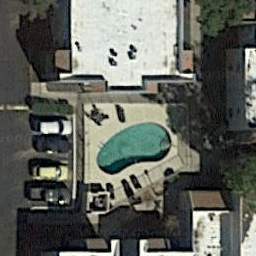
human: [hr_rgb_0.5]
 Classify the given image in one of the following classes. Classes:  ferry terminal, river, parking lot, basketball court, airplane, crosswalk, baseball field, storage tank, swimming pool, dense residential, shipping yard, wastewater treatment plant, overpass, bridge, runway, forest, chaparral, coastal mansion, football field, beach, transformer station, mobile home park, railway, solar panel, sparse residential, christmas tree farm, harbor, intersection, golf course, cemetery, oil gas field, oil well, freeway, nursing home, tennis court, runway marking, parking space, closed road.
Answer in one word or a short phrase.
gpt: swimming pool